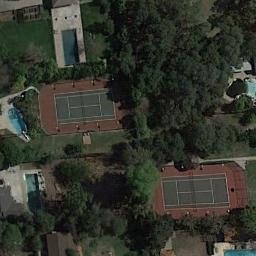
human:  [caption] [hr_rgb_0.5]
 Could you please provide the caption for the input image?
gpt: There are two tennis courts and four billiards tables on the playground .

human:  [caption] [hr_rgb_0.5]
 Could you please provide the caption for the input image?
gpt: Tennis court and swimming pool surrounded by woods .

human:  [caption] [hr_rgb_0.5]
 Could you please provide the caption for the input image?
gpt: The tennis court is on the grass next to some buildings and trees .

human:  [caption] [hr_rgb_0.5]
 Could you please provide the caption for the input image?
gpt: The tennis courts are surrounded by trees .

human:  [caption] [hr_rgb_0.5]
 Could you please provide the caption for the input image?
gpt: There are many green trees around the tennis courts .